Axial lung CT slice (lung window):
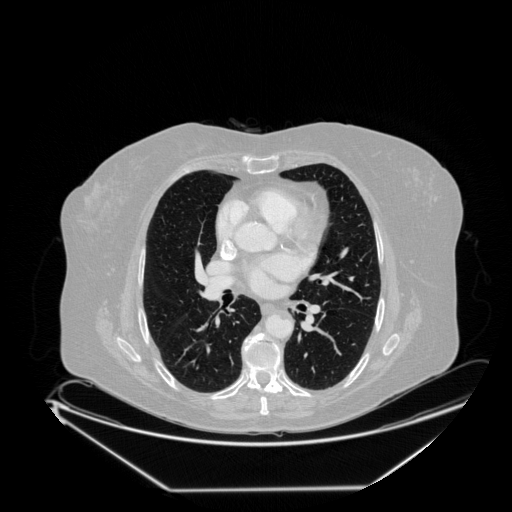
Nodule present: no